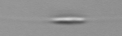
Label: Cylindrotheca_morphotype1